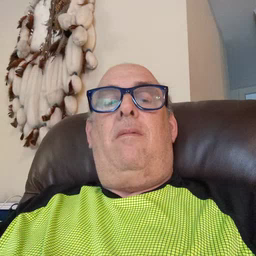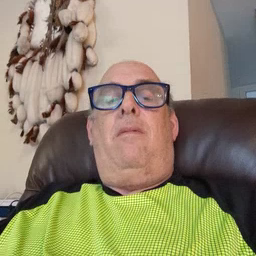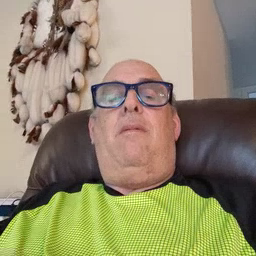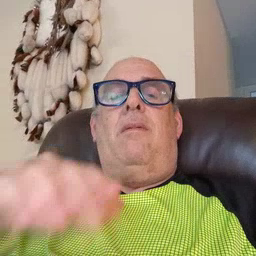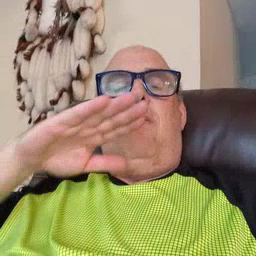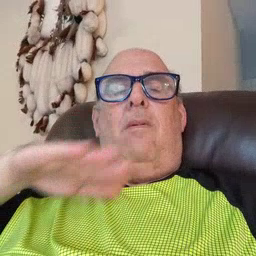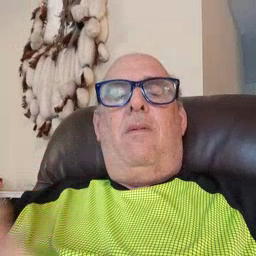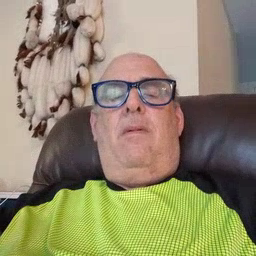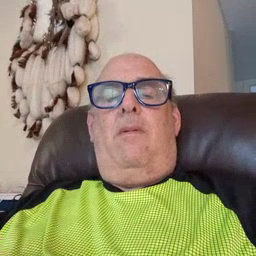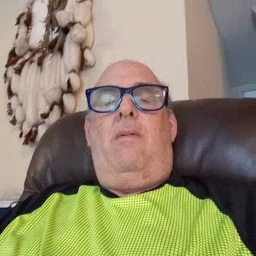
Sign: quiet